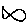
Label: fish